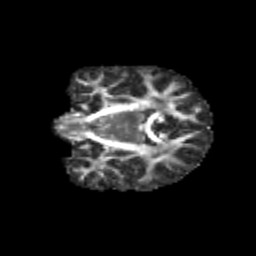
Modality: FA
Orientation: coronal
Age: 9
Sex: male
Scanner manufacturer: siemens
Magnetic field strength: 3 T
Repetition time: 3.8 s
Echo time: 0.07 s